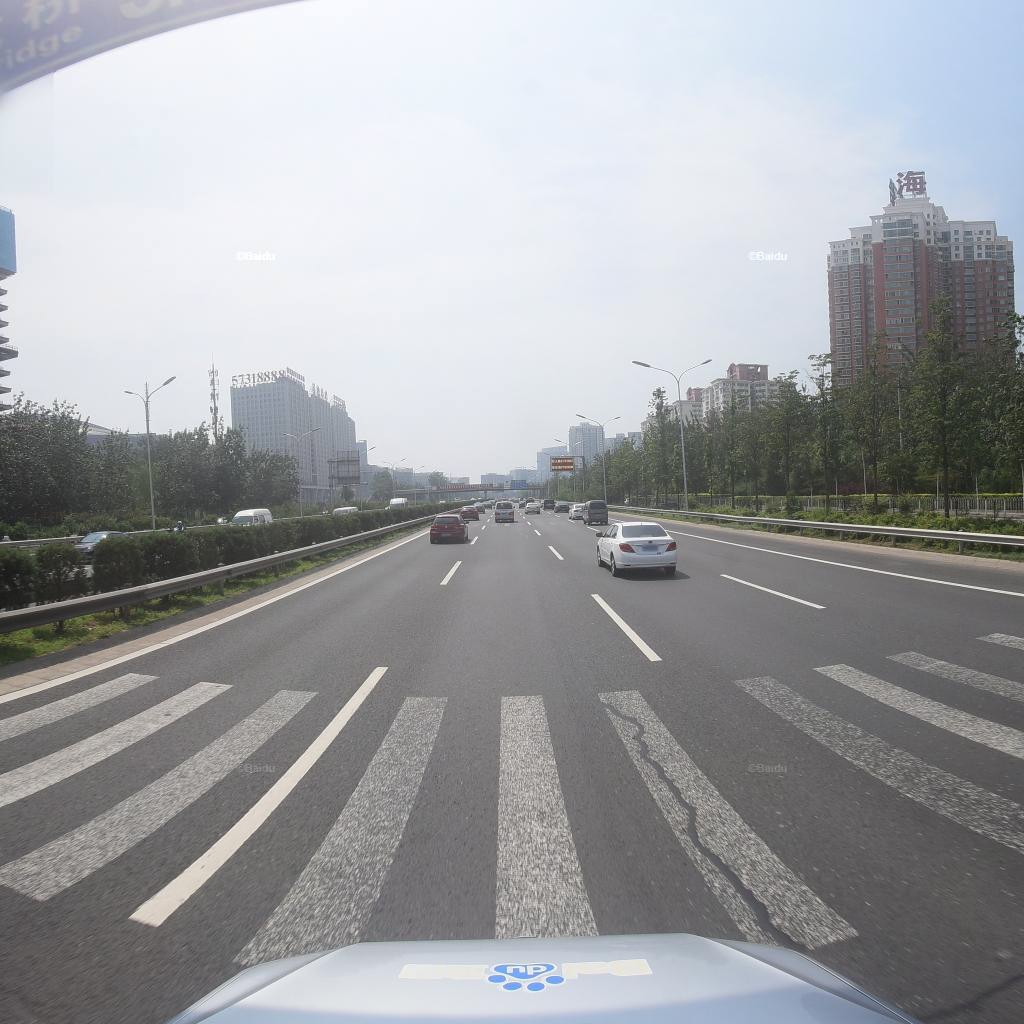
Region: Fengtai
Road damage annotations: transverse patch, longitudinal patch